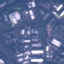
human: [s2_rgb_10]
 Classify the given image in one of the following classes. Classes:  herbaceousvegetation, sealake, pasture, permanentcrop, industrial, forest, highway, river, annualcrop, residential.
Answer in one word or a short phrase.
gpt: Industrial